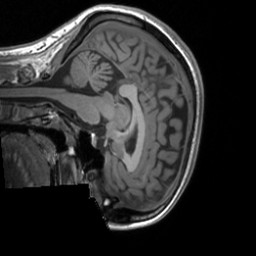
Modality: T1w
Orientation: sagittal
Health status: healthy
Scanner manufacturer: siemens
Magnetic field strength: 3 T
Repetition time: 1.9 s
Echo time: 0.00226 s